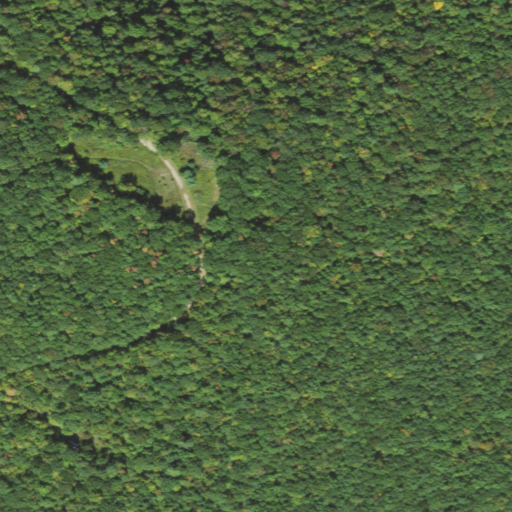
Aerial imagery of mountain in Pennsylvania named Buck Hill containing deciduous forest and mixed forest